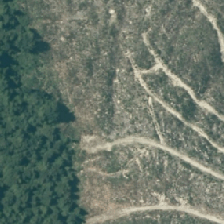
Land cover: harvested_forest